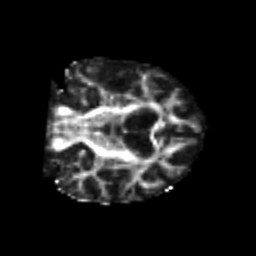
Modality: FA
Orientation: coronal
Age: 75
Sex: female
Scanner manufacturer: siemens
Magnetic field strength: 3 T
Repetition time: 4.987 s
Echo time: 0.0792 s